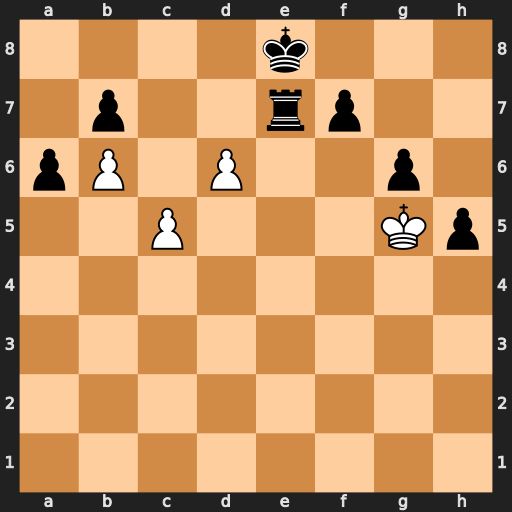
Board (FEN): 4k3/1p2rp2/pP1P2p1/2P3Kp/8/8/8/8
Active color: w
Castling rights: -
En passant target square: -
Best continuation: dxe7 Kxe7 c6 bxc6 b7